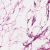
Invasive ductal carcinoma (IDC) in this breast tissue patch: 0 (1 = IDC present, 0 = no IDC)